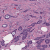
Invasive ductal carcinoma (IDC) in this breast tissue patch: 1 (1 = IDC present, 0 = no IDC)